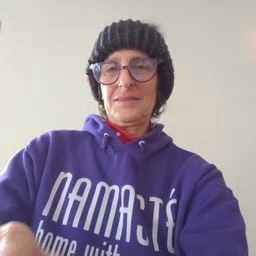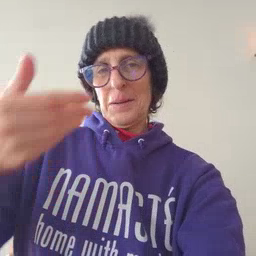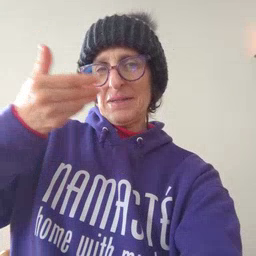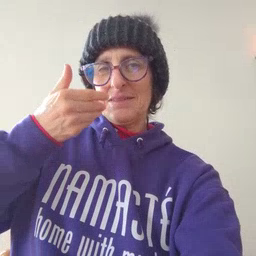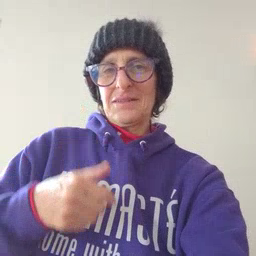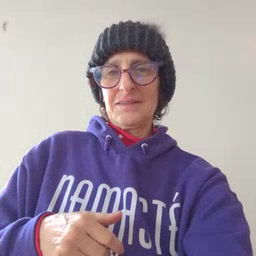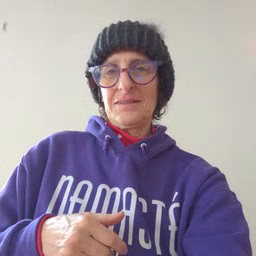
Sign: pizza